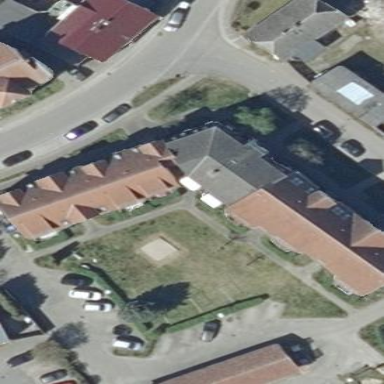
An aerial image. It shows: View of apartment building.